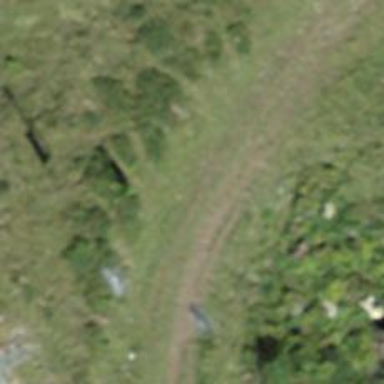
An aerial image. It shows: Downhill skiing track.